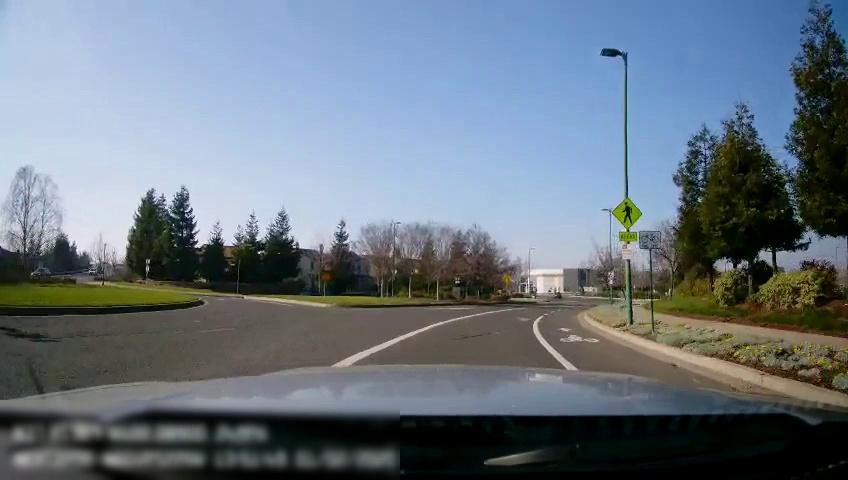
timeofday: Day
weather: Sunny
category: Drivable Space
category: Lanes | Alternate Lane
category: Lanes | Alternate Lane
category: Traffic | Signs
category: Traffic | Signs
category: Traffic | Signs
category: Traffic | Signs
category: Traffic | Signs